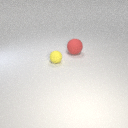
large red rubber sphere behind small yellow rubber sphere